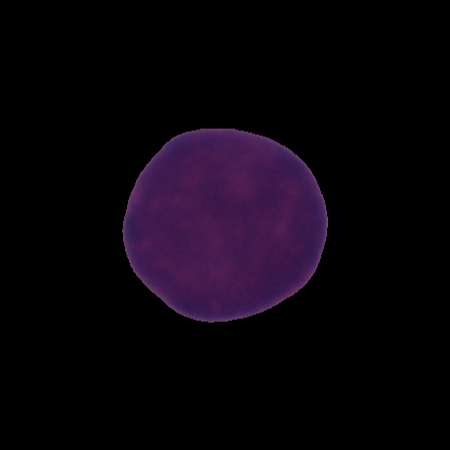
Label: healthy